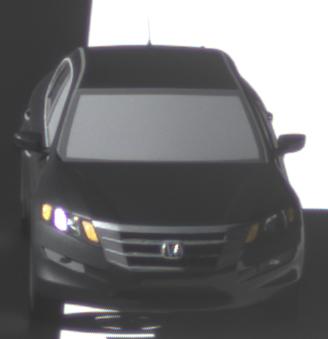
Make: Honda
Model: Crosstour
Detailed model: -
Model produced from: 2009
Model produced until: 2012
Doors: 4
Color: black
Road condition: dry road
Daytime: morning or afternoon
Contrast: high contrast